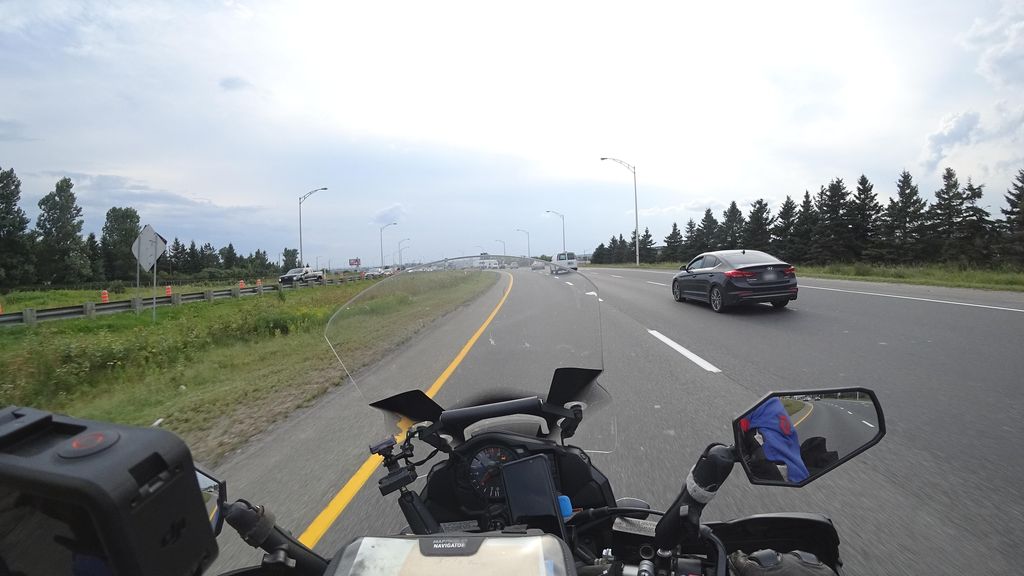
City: quebec_city